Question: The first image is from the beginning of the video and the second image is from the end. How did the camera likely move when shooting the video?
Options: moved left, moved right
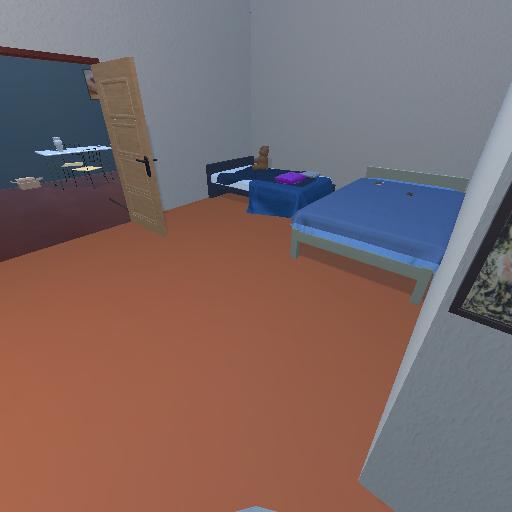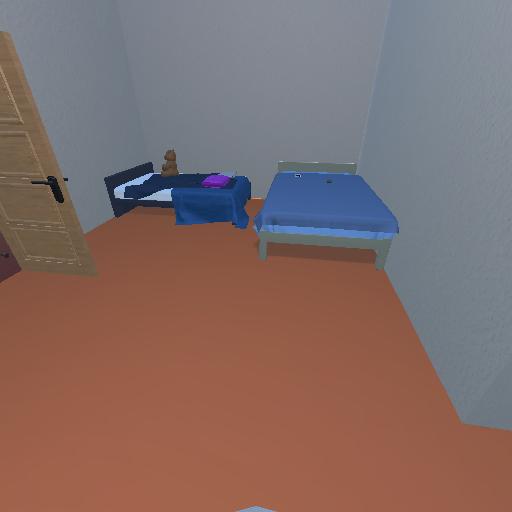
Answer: moved left